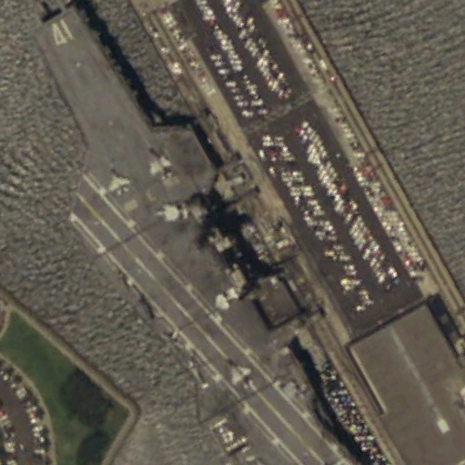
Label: aircraft_carrier